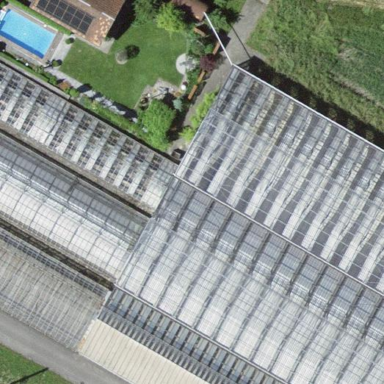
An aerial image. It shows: Greenhouse.